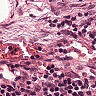
Metastatic tissue present: no